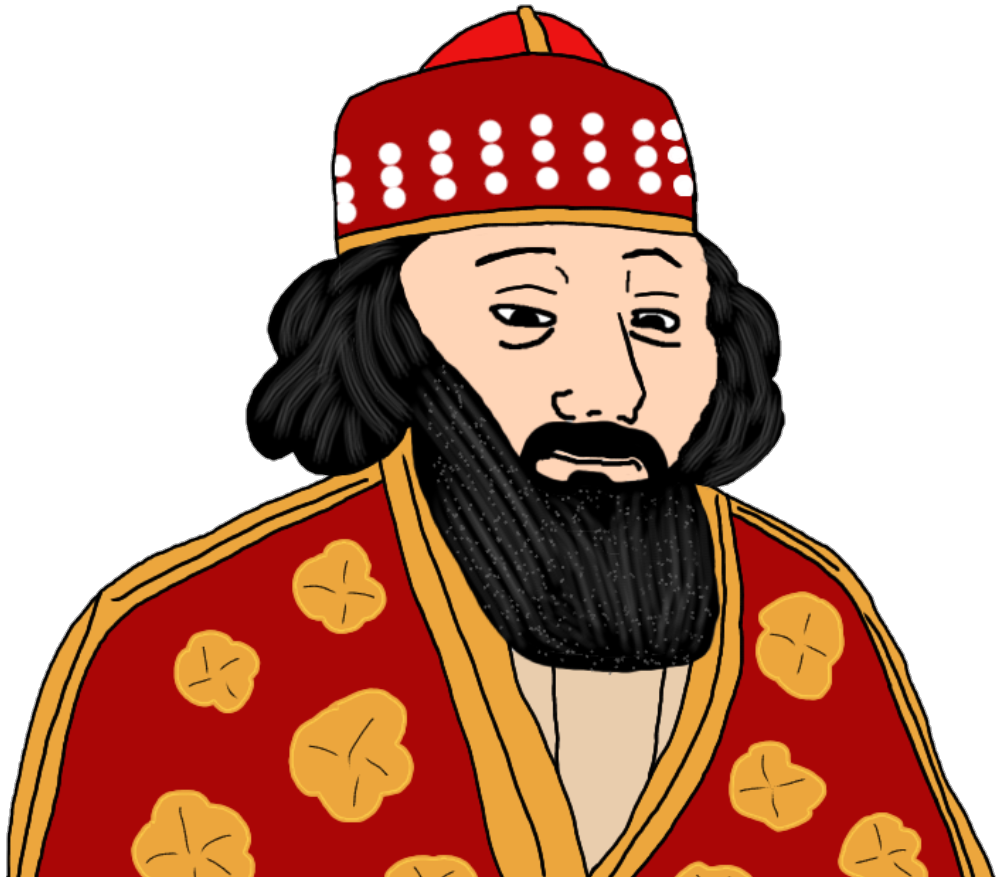
Label: 5_Tired_Wojak